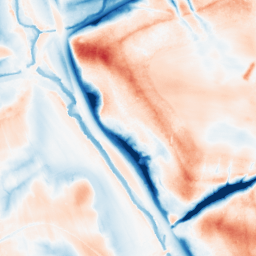
Category: trend_removal
Decomposition family: local_polynomial
Decomposition parameters: window_size: 51
degree: 2
Upsampling method: bspline
Upsampling parameters: scale: 2
Upsampling scale: 2